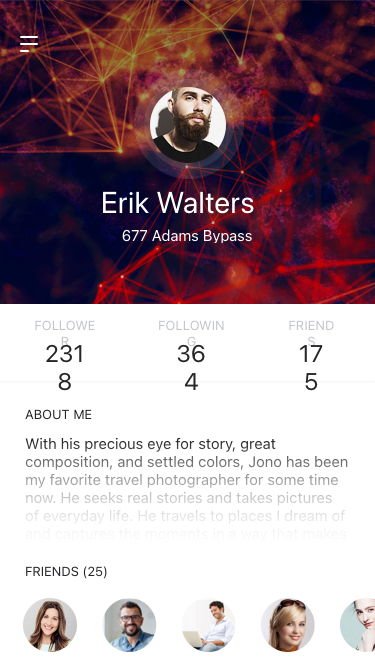
Text in this UI design:
677 Adams Bypass
Erik Walters
With his precious eye for story, great composition, and settled colors, Jono has been my favorite travel photographer for some time now. He seeks real stories and takes pictures of everyday life. He travels to places I dream of and captures the moments in a way that makes you feel like you are there, standing right next to him.
About me
Friends (25)
Follower
Following
Friends
2318
364
175